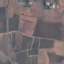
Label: PermanentCrop